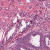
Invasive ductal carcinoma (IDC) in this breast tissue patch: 0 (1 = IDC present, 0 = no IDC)